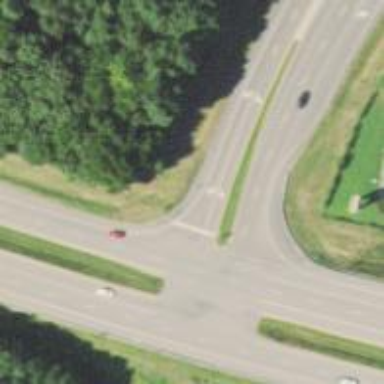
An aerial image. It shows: Road with stop sign.